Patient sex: F
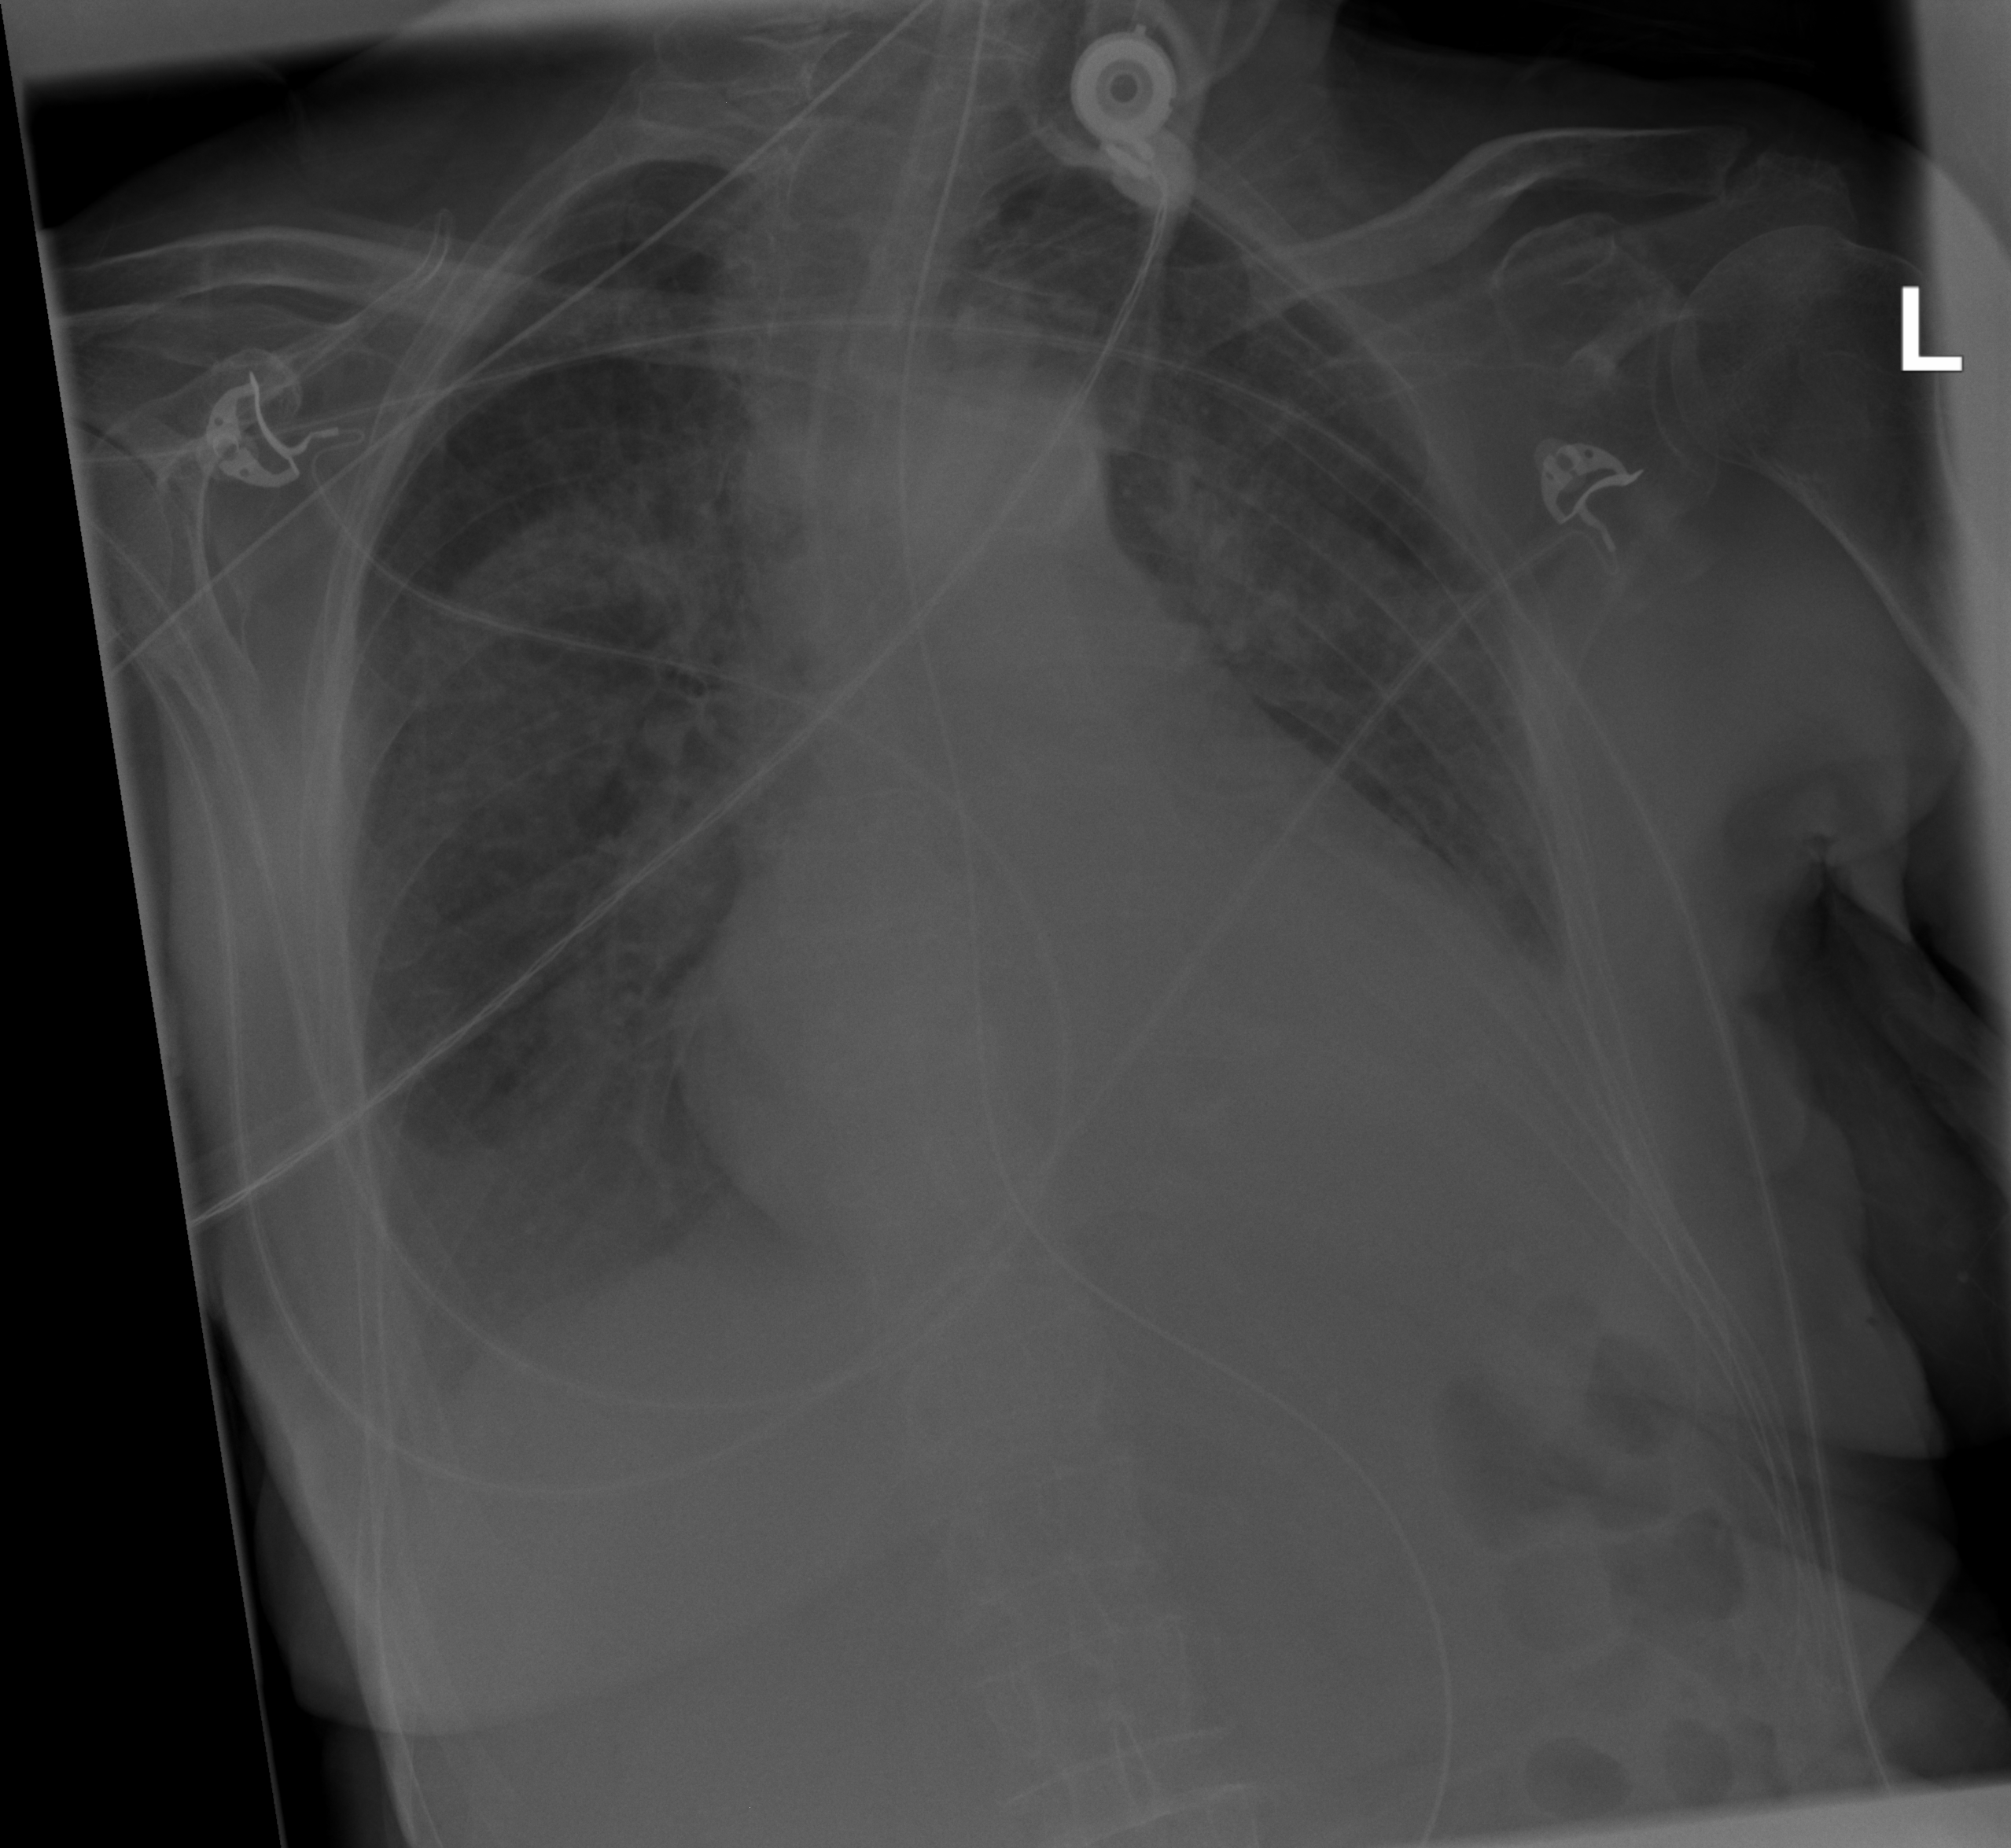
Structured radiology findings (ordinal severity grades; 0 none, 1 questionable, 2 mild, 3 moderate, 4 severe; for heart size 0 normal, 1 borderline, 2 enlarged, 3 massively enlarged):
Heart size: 2
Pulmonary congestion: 2
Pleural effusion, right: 2
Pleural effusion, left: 2
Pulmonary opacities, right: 2
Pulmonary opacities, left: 2
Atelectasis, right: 2
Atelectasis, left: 2